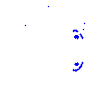
Particle: pion